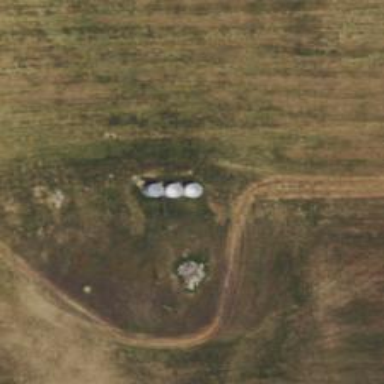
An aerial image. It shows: Silo.